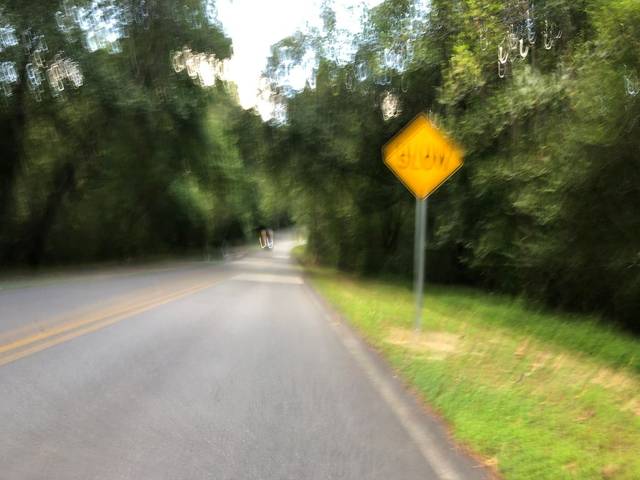
Region: United States
Coordinates: 33.576, -84.715